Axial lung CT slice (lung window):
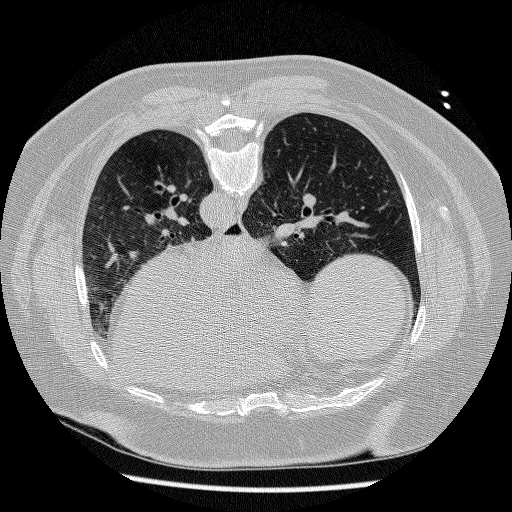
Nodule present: no